Question: I'm trying to create something similar to the home screen layout. This consists of multiple vertically oriented LinearLayouts within a single horizontally oriented LinearLayout, all housed in a HorizontalScrollView. I've written it as a custom class called 'HomeLayout' extending HorizontalScrollView.

'''
LinearLayout wrapper = new LinearLayout(getContext());
LayoutParams params = new LayoutParams(LayoutParams.FILL_PARENT, LayoutParams.FILL_PARENT);
wrapper.setLayoutParams(params);
wrapper.setOrientation(LinearLayout.HORIZONTAL);
addView(wrapper);
for(int i = 0; i < 2; i++) {
LinearLayout linear = (LinearLayout) View.inflate(getContext(), R.layout.screens, null);
linear.setLayoutParams(params);
wrapper.addView(linear);
}
'''
The problem is 'screen2' has width '0' when added.
This only works if I call this in onDraw() and use getMeasuredWidth() and getMeasuredHeight() instead of LayoutParams.FILL_PARENT. And even then, I'm not sure if that's the right thing to do.
Furthermore I'm unable to reference the views 'wrapper', 'screen1', 'screen2' in onCreate().
I loosely followed this link: <URL>
What am I doing wrong?
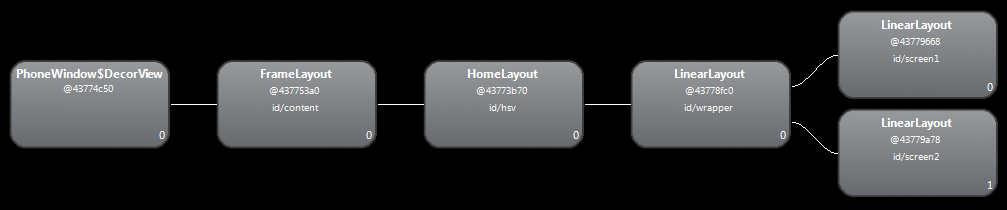
Answer: Hoping this helps others. I solved my problem by implementing onMeasure() in the following way:
'''
@Override
protected void onMeasure(int widthMeasureSpec, int heightMeasureSpec) {
int width = MeasureSpec.getSize(widthMeasureSpec);
int height = MeasureSpec.getSize(heightMeasureSpec);
setMeasuredDimension(width, height);
for(int i = 0; i < mWrapper.getChildCount(); i++) {
View child = mWrapper.getChildAt(i);
child.setLayoutParams(new LinearLayout.LayoutParams(width,
LayoutParams.FILL_PARENT));
}
super.onMeasure(widthMeasureSpec, heightMeasureSpec);
}
'''